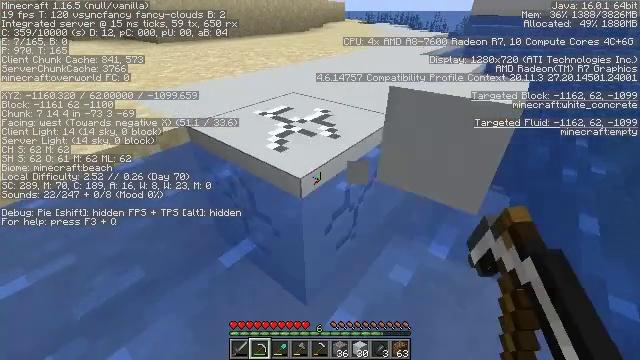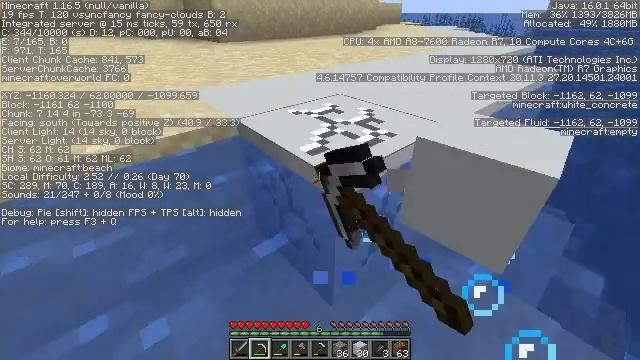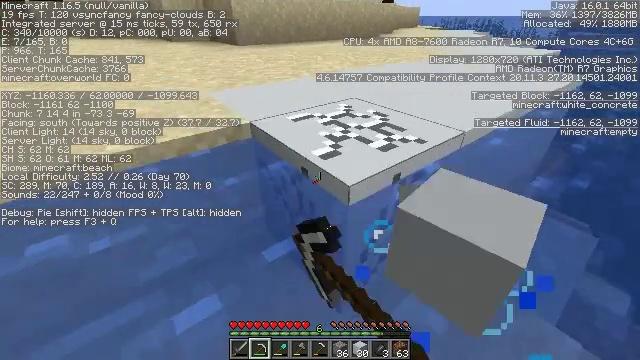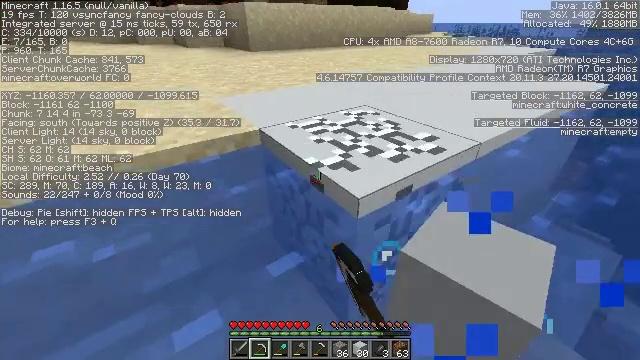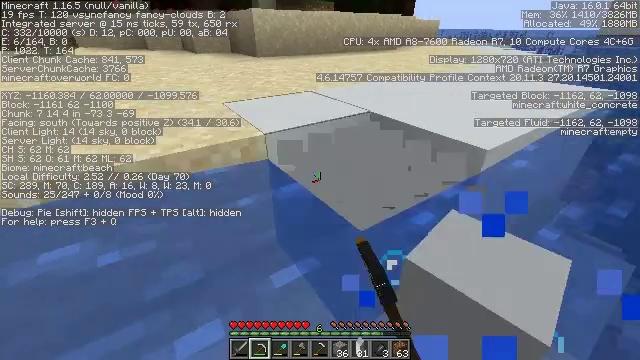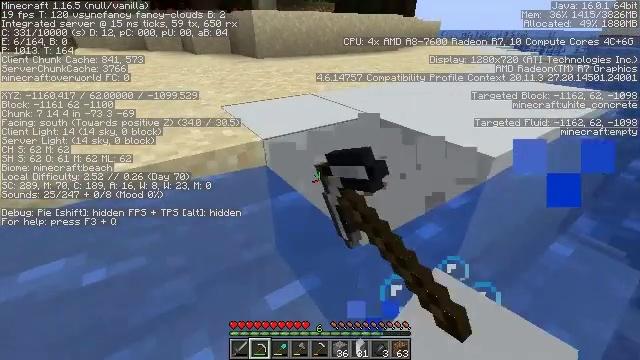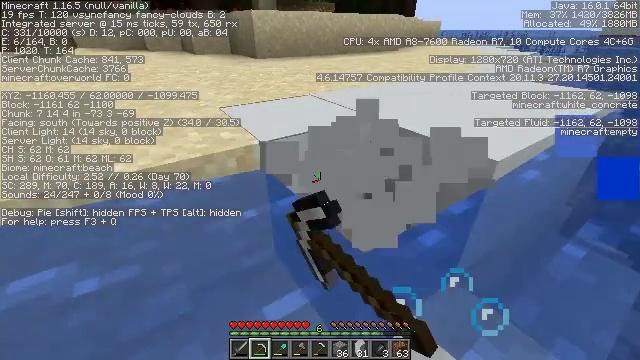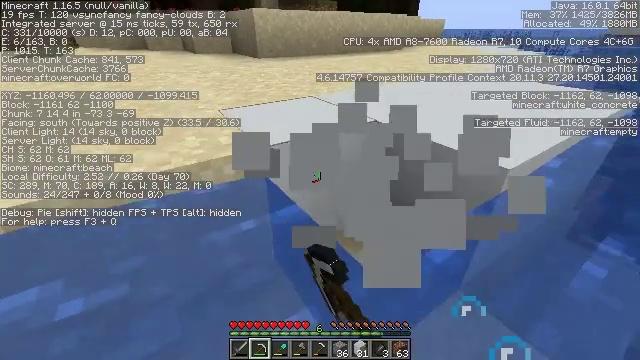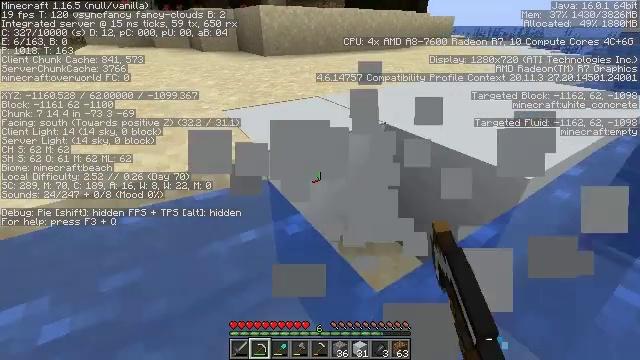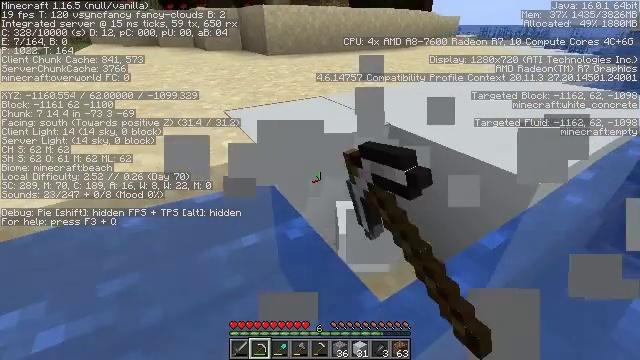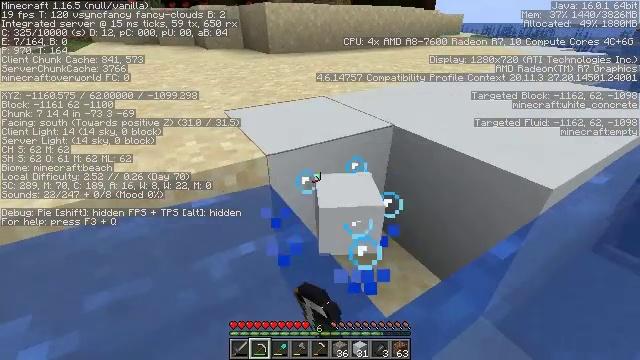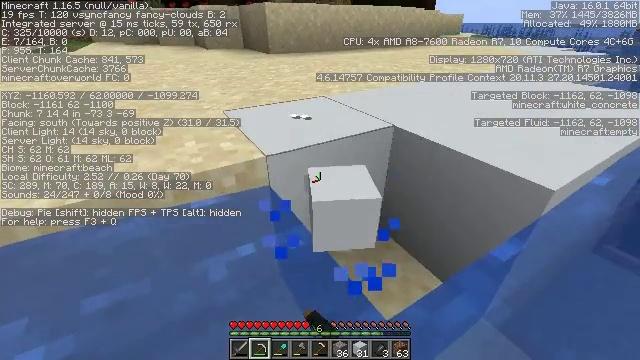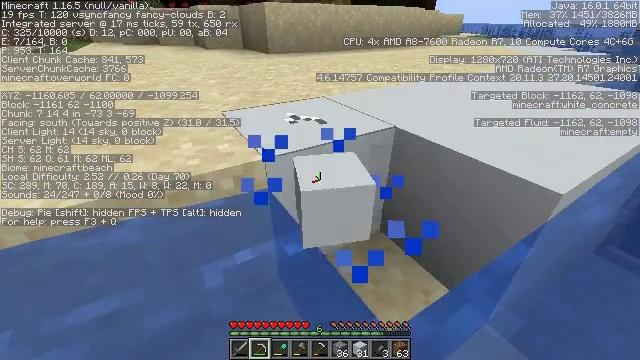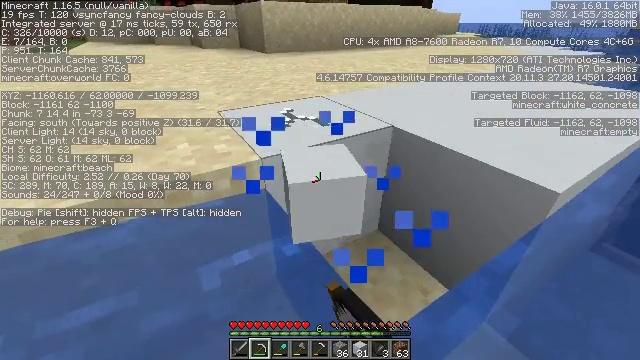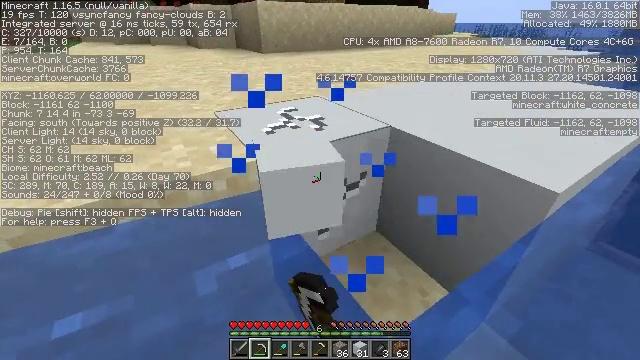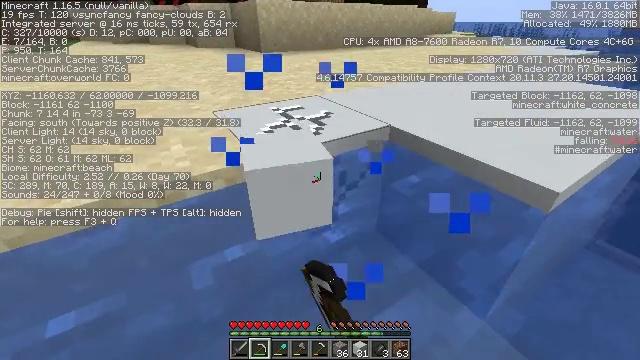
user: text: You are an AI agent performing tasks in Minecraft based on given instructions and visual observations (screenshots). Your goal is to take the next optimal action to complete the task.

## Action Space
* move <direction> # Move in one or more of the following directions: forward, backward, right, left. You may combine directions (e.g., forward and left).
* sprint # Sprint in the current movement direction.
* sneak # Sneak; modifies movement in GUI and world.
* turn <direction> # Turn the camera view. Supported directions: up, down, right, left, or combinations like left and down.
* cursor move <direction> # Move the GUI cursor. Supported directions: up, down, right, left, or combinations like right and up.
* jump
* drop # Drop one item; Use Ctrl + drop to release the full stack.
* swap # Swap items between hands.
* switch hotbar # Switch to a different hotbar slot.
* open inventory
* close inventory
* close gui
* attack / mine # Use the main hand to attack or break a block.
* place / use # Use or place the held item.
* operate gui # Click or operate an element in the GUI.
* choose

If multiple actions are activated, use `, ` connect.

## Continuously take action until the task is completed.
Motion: motion action
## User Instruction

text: Collect white concrete from a structure.
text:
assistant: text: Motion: turn left, attack / mine
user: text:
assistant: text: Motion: move forward, turn left, attack / mine
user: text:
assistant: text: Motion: move forward, turn left and up, attack / mine
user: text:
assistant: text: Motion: move forward, turn left and up, attack / mine
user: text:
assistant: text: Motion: move forward, attack / mine
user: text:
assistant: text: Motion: move forward, attack / mine
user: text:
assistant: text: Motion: move forward, attack / mine
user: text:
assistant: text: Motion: turn left, attack / mine
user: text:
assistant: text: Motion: attack / mine
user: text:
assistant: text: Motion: attack / mine
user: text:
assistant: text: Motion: attack / mine
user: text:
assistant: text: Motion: attack / mine
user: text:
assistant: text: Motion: attack / mine
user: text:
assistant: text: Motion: attack / mine
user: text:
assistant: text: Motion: attack / mine
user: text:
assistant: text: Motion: attack / mine
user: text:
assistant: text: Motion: attack / mine
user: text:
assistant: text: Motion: attack / mine
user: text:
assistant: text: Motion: move right, turn right, attack / mine
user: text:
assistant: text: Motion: move forward and move right, attack / mine
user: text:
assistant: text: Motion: move forward and move right, attack / mine
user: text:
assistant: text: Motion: move forward and move right, attack / mine
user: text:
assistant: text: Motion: move forward, attack / mine
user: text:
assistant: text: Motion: move forward, attack / mine
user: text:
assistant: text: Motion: move forward, attack / mine
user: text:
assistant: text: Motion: turn right, attack / mine
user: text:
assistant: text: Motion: attack / mine
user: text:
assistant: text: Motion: attack / mine
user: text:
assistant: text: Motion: attack / mine
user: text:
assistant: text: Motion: attack / mine